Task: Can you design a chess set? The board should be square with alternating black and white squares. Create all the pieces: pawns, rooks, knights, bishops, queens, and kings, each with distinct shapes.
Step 2773:
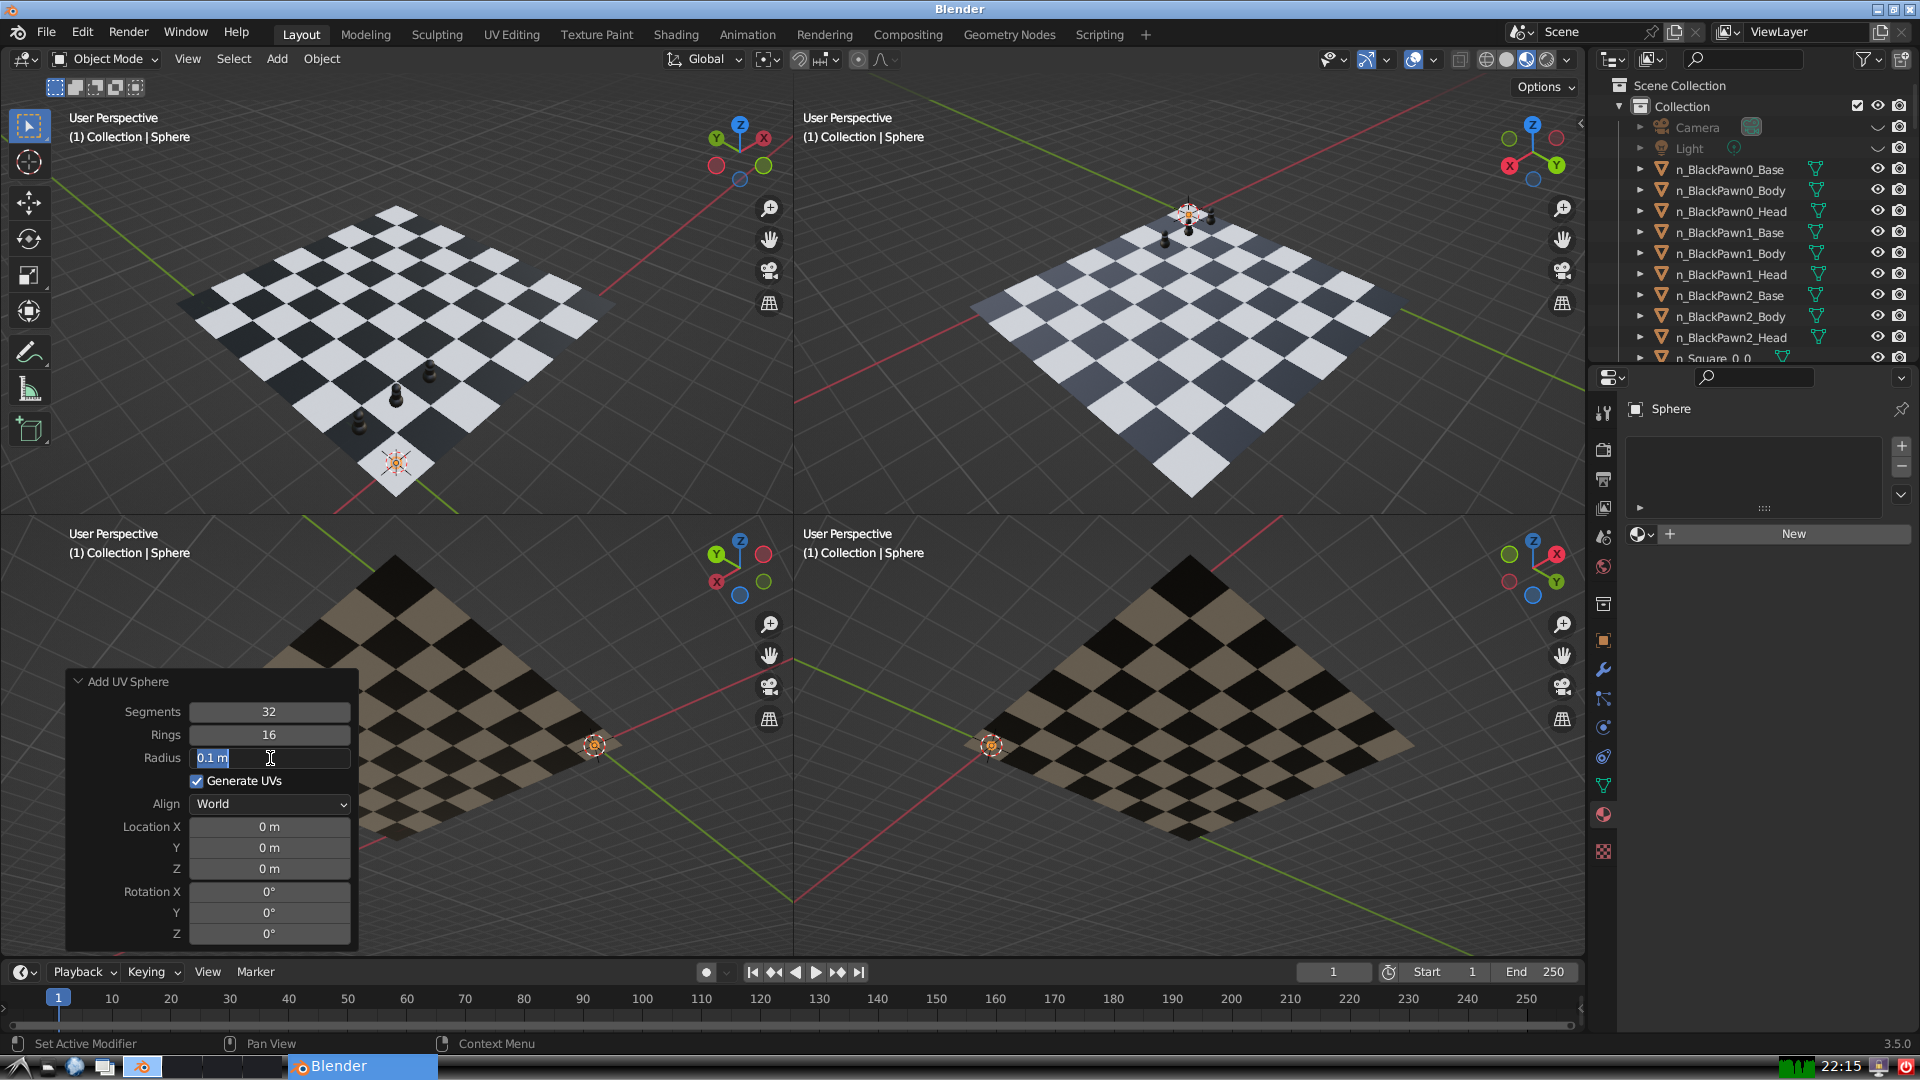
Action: input_text: 0.15